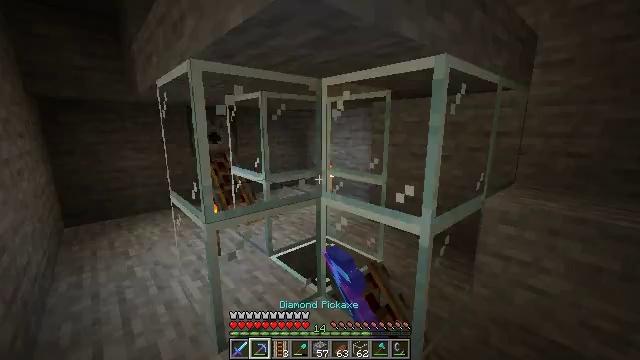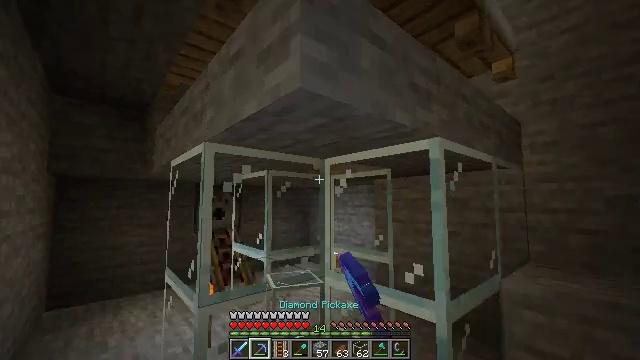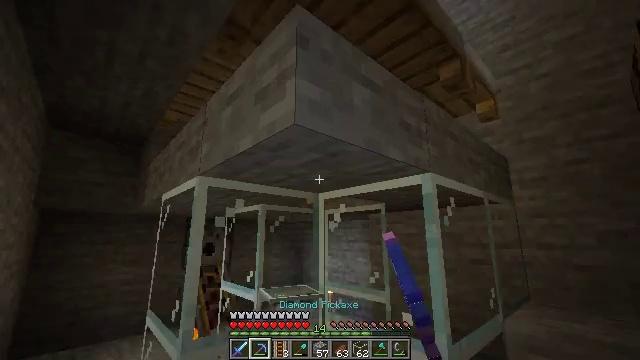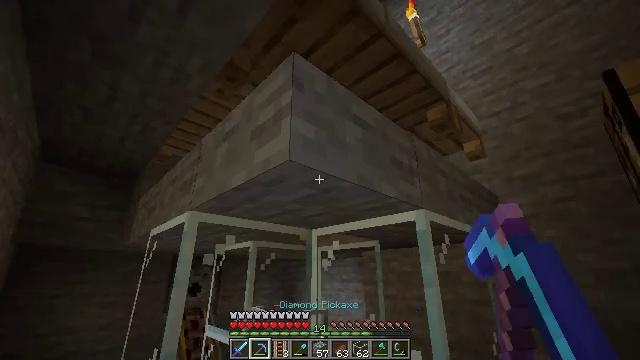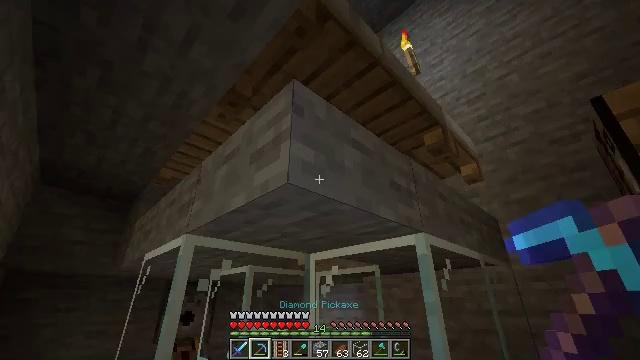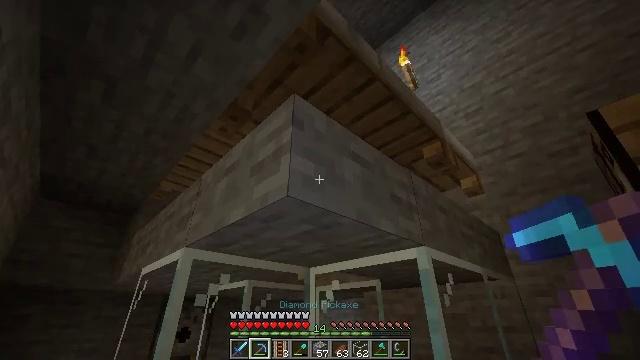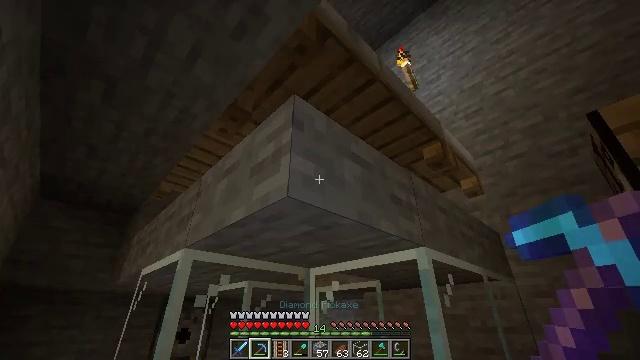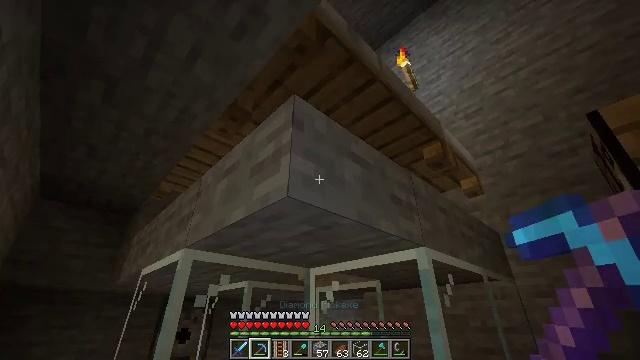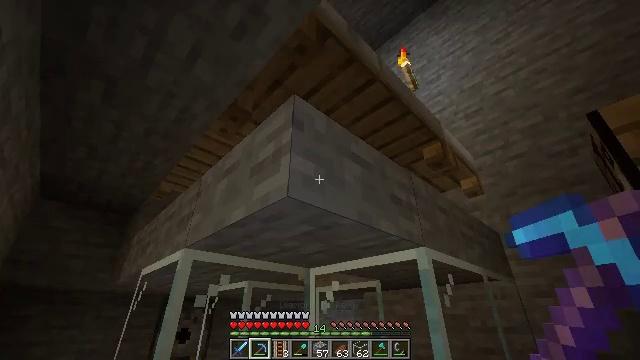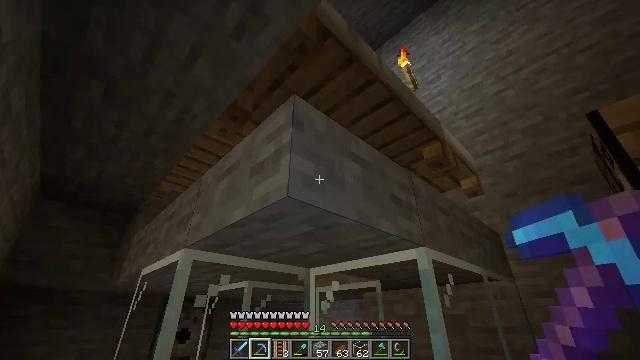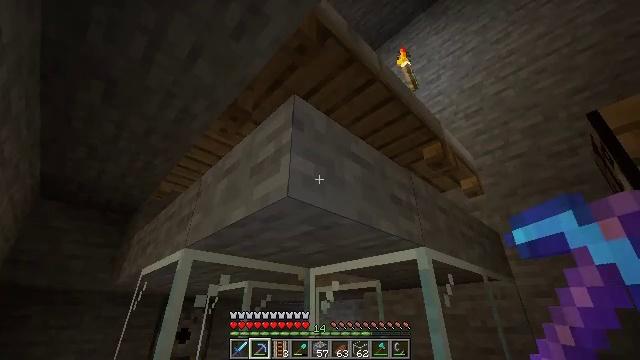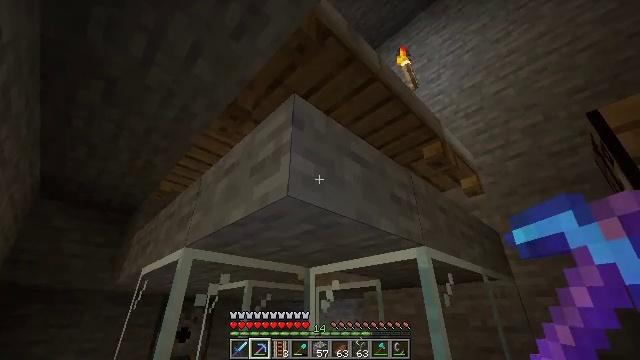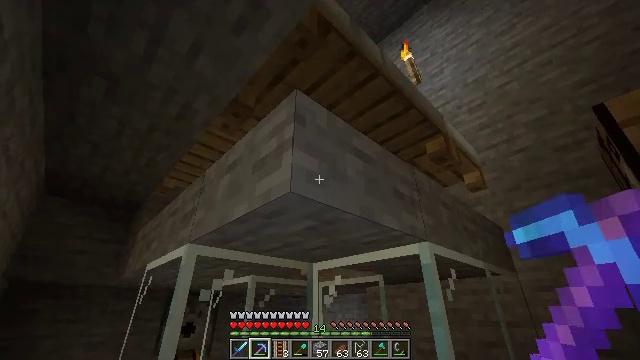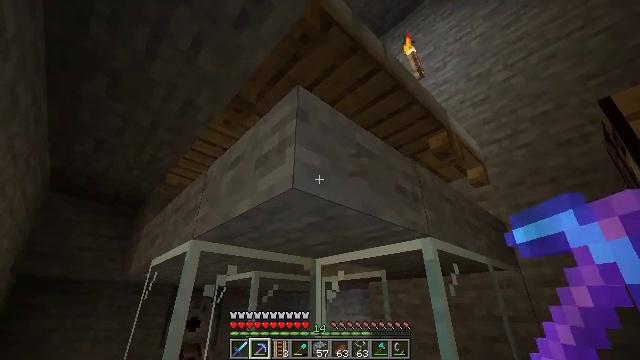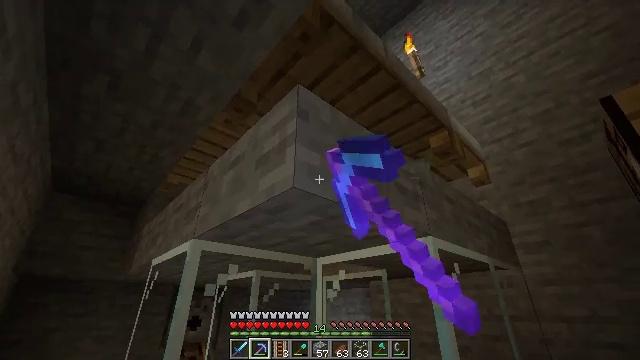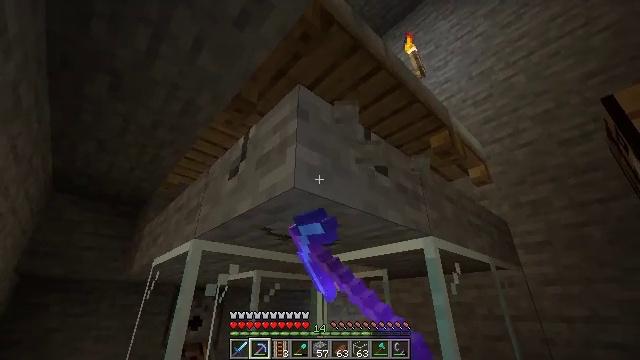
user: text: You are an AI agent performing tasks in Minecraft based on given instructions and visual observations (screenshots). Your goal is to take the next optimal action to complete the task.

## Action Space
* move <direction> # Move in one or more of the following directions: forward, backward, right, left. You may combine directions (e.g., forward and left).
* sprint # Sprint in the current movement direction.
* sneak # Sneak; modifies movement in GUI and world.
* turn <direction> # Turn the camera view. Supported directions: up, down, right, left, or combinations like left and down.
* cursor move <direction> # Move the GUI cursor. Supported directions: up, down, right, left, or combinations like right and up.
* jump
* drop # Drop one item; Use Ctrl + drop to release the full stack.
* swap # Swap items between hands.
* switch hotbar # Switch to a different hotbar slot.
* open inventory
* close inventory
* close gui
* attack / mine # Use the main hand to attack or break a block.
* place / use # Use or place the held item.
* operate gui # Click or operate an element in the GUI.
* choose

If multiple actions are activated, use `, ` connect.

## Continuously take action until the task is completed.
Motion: motion action
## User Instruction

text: Remove the stone slab from the ground.
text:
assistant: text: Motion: turn up
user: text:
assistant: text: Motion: turn right and up
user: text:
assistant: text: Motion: turn right and up
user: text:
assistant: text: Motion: turn up
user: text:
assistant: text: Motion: turn up
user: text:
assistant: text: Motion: no_op
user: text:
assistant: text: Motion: no_op
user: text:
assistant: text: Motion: no_op
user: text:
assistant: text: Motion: no_op
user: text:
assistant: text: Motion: no_op
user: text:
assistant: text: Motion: no_op
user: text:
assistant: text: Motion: no_op
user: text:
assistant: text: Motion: attack / mine
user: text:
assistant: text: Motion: attack / mine
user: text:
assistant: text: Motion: attack / mine
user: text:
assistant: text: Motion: attack / mine
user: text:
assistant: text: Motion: attack / mine
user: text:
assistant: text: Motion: turn left and down
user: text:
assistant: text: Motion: no_op
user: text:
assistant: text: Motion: no_op
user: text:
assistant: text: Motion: no_op
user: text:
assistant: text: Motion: attack / mine
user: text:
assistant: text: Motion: attack / mine
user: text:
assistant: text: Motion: move left
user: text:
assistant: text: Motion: move left
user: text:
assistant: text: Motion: move forward and move left, turn down
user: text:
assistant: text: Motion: move forward and move left
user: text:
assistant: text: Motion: move forward and move left
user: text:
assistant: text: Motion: move forward and move left
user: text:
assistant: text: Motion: move forward and move left